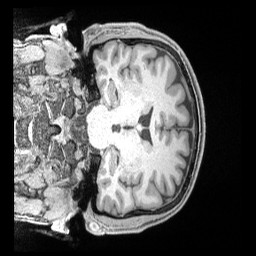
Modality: T1w
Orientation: coronal
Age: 39
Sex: male
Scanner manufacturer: siemens
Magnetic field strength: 3 T
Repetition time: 2 s
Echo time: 0.00211 s